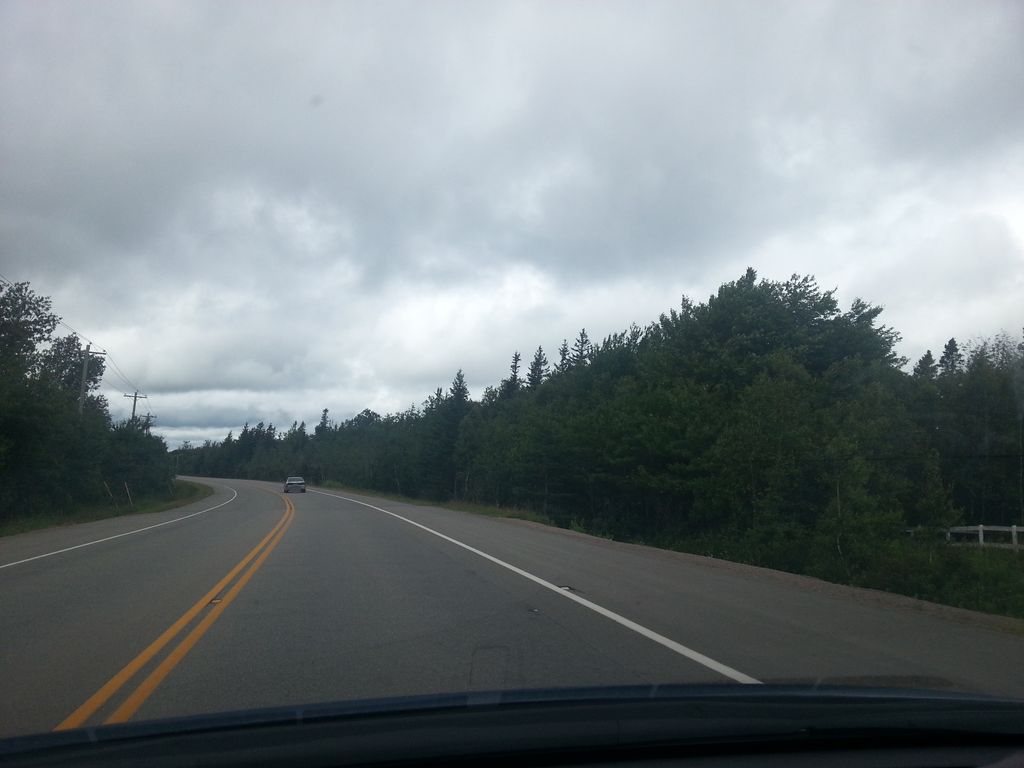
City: charlottetown